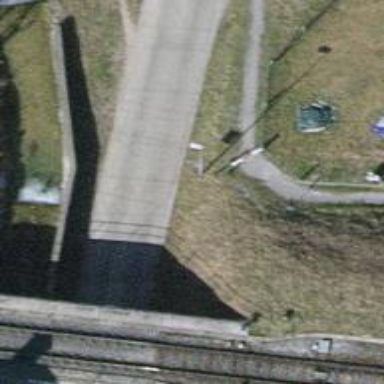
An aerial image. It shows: Lift gate barrier.